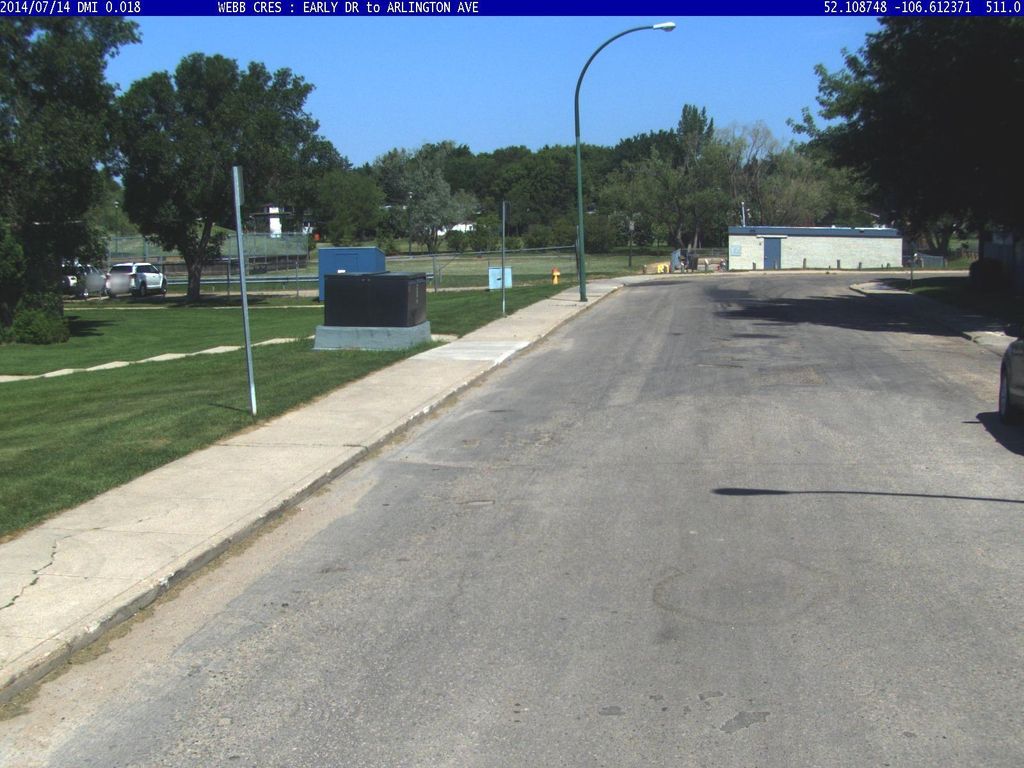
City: saskatoon